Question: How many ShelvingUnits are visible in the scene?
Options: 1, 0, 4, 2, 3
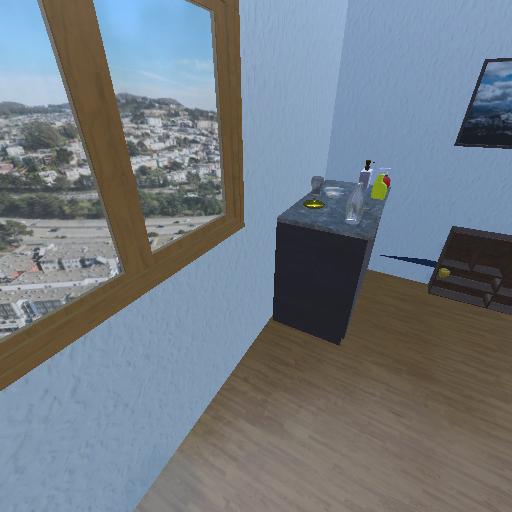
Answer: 1